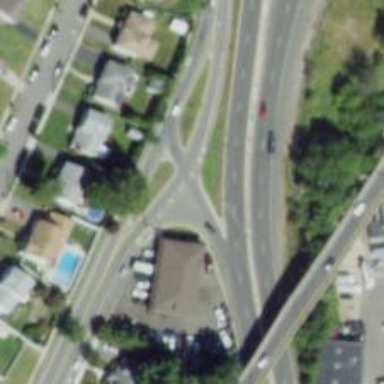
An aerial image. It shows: Primary link highway with separate sidewalk.